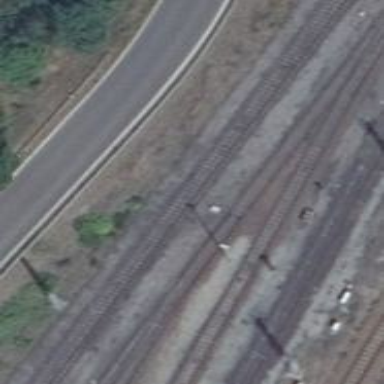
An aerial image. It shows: Railway switch.